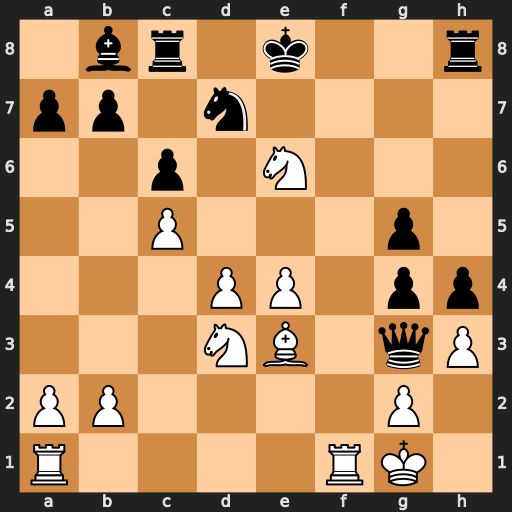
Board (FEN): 1br1k2r/pp1n4/2p1N3/2P3p1/3PP1pp/3NB1qP/PP4P1/R4RK1
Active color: w
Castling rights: k
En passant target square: -
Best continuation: Ng7+ Kd8 Bxg5+ Nf6 Rxf6 Qh2+ Kf1